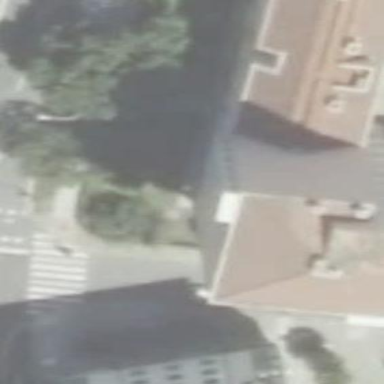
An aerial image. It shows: Part of building.